Question: I have been experimenting with HTML5 and gradient fades, I would like to use 3 colours and gradually fade them into each other. Currently I can only get it working using two colours.
<URL>
My target is something similar to this image:

The colours should slowly fade into each other, i'm happy with the fade effect I currently have working, although would like to add a third colour.
I have tried to add an array of the colours to use, but the colour function was modded from a tutorial (will add link if I can find) and am not quite sure how to do it.
Could anyone offer any adivce?
Thanks in advance.
Am not trying to get it looking exactly the same as the image, but if I could just add another colour to my current version that should be fine.
: Due to the confusion: I'm not looking for a "static" graident, if you view my example closely you will see a suttle fade effect. I want to achieve the same effect, but have the gradient with 3 colours and looking similar to the image above.
It should "shimmer" and a gradually fade. Offering a bounty as I'm struggling with creating this with 3 colours, which I think will be easy for most..
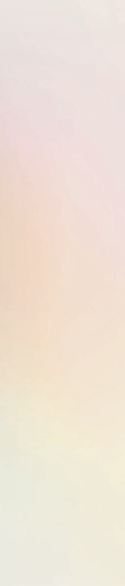
Answer: Unless you need to do some complex animation, you were doing some extremely unnecessary calculations for your gradient. The point of the gradient is that you give it some seed values and it generates everything in between automatically.
I worked up a sample gradient that looks similar to your reference image: <URL>
Note that it looks like your reference image might have a small amount of texture to it, and that the gradient definitely isn't linear. If you want to re-create the reference image, you'll have to use some radial gradients and possibly overlay a texture.
Also, note that you were setting the canvas 'width' and 'height' via CSS properties. With the canvas element, CSS 'width' and 'height' control the of the element, while DOM-level attributes control the actual dimensions.
---
I completely missed the fact that you were looking to produce an animated gradient. My apologies for that.
I went back and edited my example to smoothly transition between three pre-defined colors similar to the ones in your reference image. You can view the updated example here:
<URL>
Is this more along the lines of what you're looking for?
---
Here's another update that adds full-screen support, a diagonal gradient, and a secondary radial gradient that is overlaid in the middle to help give some variety:
<URL>
You might want to customize the colors a bit more to increase the variation, but hopefully the functionality is there now.